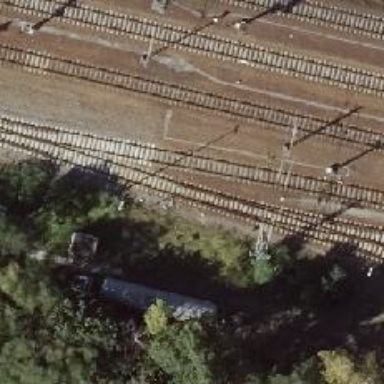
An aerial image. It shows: Railway switch.